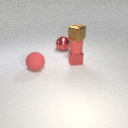
small brown metal cube above small red rubber cylinder